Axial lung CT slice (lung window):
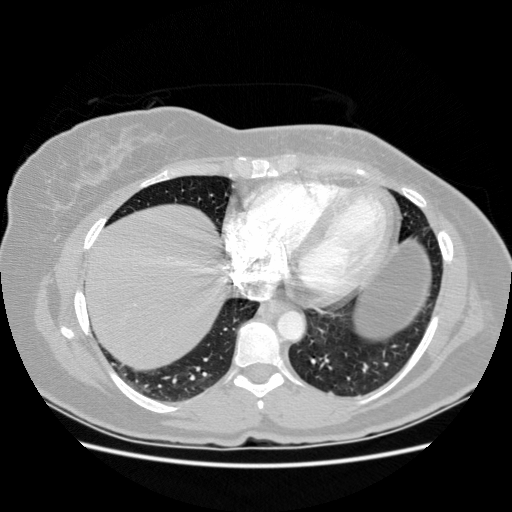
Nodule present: no